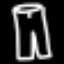
Label: pants